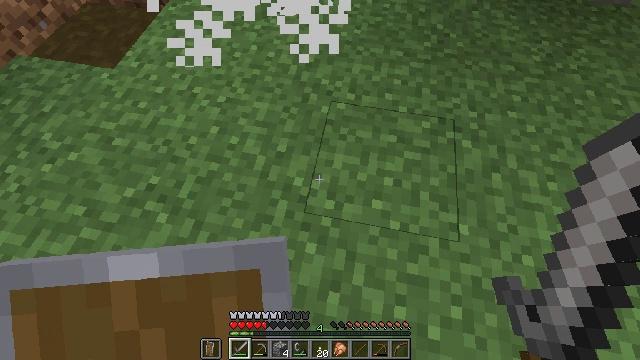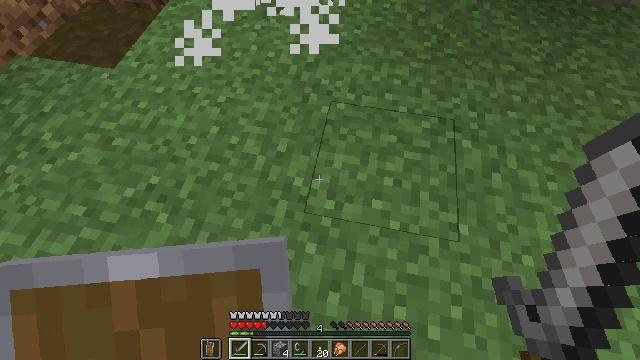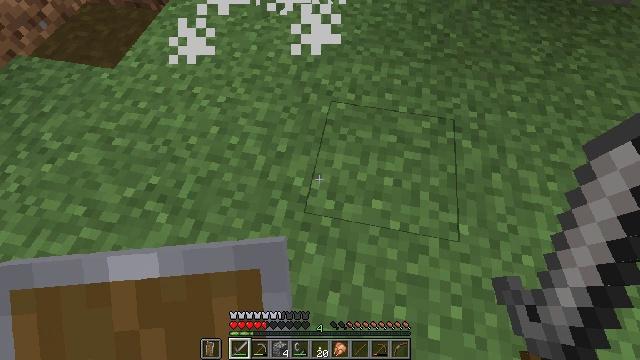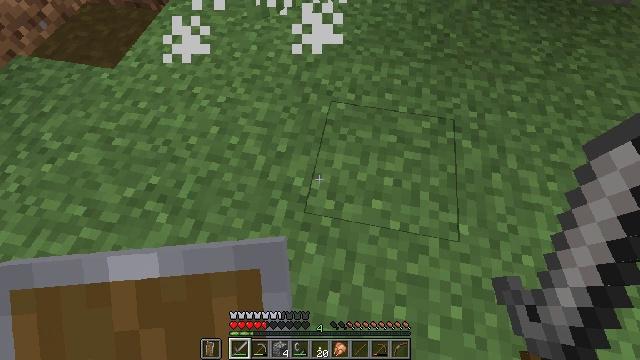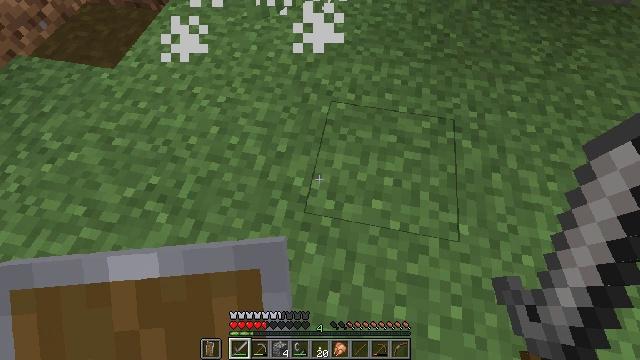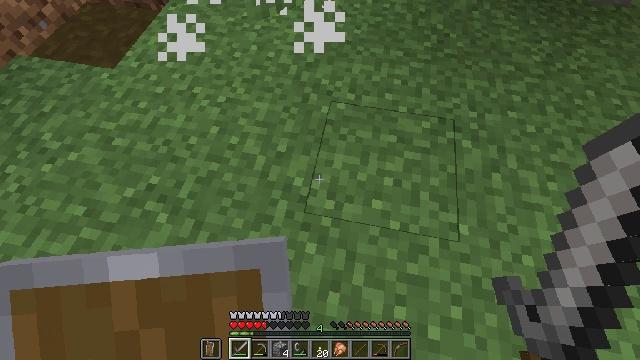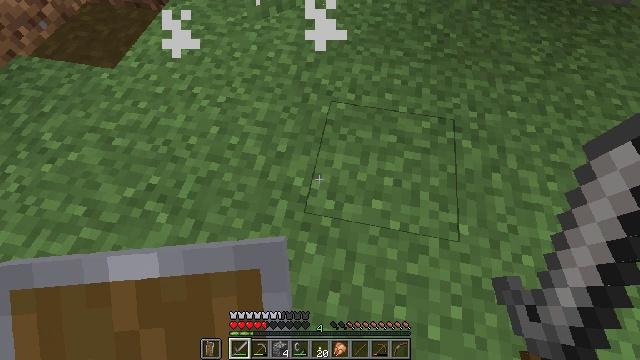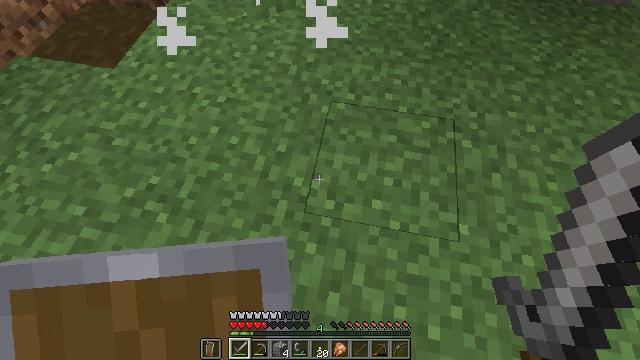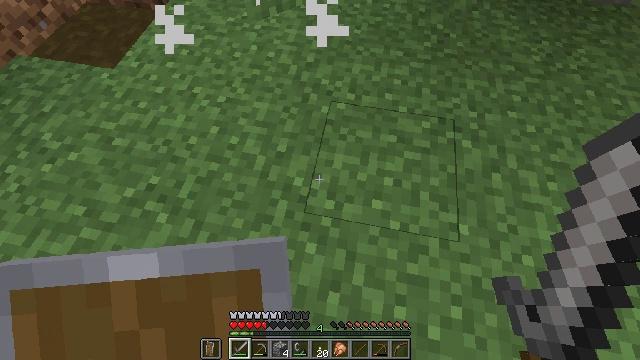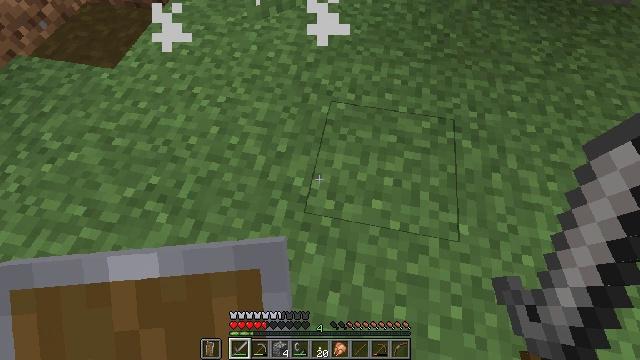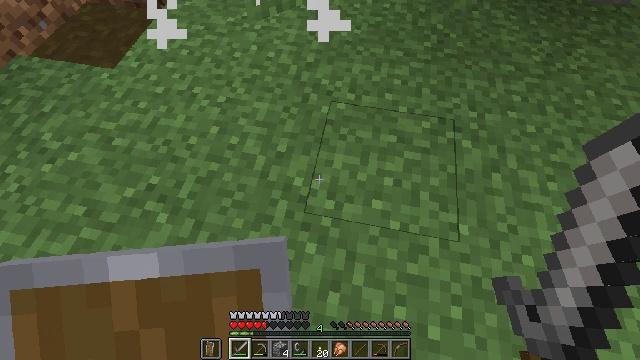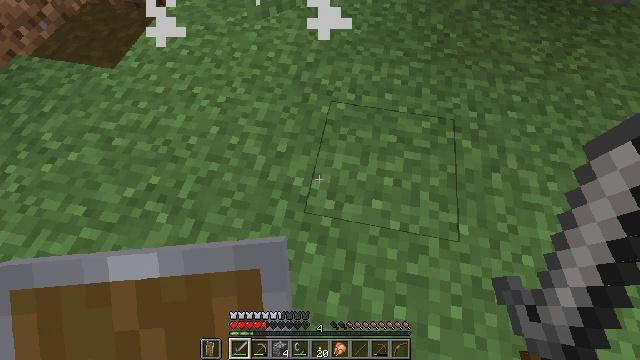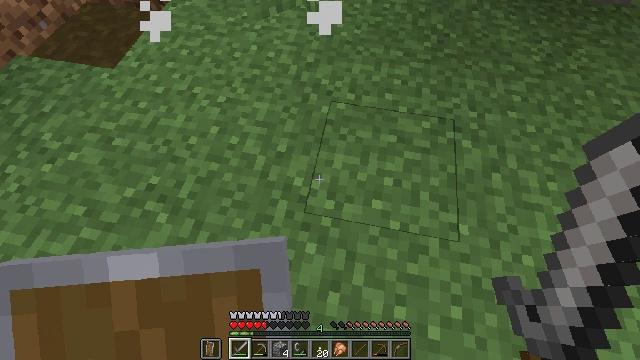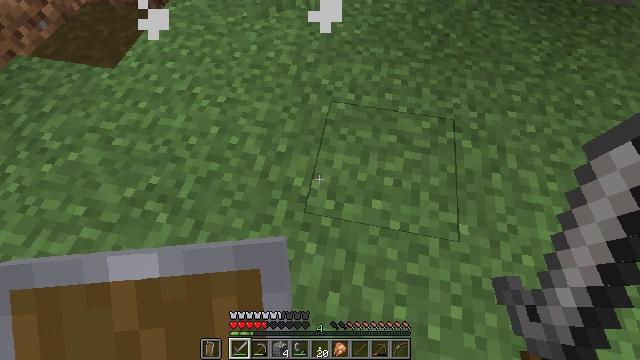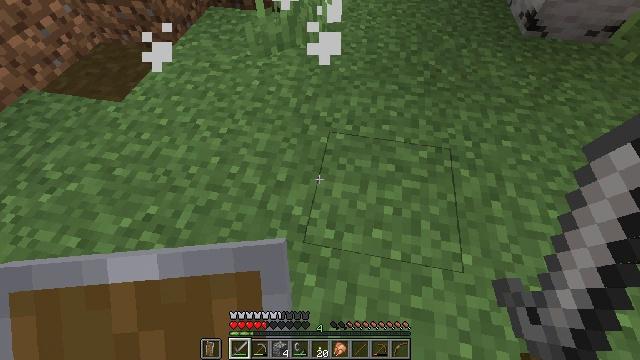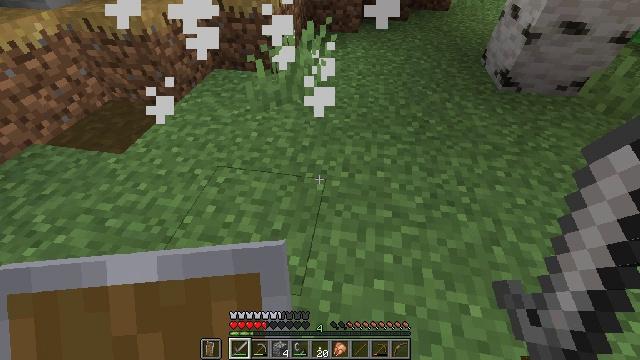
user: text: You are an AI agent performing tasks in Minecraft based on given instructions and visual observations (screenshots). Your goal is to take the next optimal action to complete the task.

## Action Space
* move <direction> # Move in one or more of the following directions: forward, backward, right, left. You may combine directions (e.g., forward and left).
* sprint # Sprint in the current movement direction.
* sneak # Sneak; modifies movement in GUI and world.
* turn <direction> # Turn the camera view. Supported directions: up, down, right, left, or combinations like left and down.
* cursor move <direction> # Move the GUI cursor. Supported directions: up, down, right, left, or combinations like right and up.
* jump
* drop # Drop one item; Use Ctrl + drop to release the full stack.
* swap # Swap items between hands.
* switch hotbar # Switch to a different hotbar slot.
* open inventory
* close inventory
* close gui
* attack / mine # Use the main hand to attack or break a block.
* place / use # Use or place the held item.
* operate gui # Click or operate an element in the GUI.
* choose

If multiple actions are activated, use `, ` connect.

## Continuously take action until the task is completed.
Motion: motion action
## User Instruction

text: Break the grass block.
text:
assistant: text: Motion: no_op
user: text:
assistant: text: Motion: no_op
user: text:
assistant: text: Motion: no_op
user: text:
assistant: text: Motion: no_op
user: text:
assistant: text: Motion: no_op
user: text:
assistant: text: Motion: no_op
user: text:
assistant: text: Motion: no_op
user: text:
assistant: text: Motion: no_op
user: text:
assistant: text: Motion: no_op
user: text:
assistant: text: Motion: no_op
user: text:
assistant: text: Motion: no_op
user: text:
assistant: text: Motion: no_op
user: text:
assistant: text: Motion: no_op
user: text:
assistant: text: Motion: turn up
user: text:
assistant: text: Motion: turn right and up
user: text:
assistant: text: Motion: turn right and up
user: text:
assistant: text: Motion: move forward, turn up
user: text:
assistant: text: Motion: move forward, turn up
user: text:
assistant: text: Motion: move forward, turn up
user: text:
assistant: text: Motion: move forward, turn right and up
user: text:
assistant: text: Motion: move forward, turn up
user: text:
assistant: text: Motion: move forward, turn right and up
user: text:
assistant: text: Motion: move forward, turn right and up
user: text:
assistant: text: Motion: move forward, turn right and up
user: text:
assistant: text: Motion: move forward, turn up
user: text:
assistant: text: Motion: move forward, turn up
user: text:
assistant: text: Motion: move forward, turn up
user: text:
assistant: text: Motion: move forward, turn left and up
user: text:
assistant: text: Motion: move forward, turn left and up
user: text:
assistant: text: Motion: move forward, turn left and up